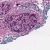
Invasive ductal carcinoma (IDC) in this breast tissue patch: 0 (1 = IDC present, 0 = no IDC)